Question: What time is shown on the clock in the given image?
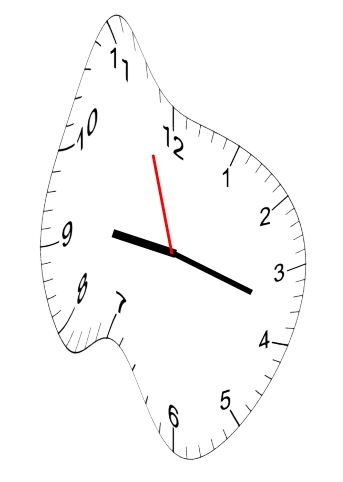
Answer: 09:17:57